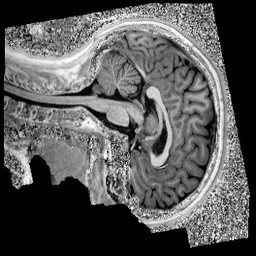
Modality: UNIT1
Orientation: sagittal
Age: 13
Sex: female
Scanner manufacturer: siemens
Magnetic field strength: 3 T
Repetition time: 4 s
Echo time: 0.00303 s